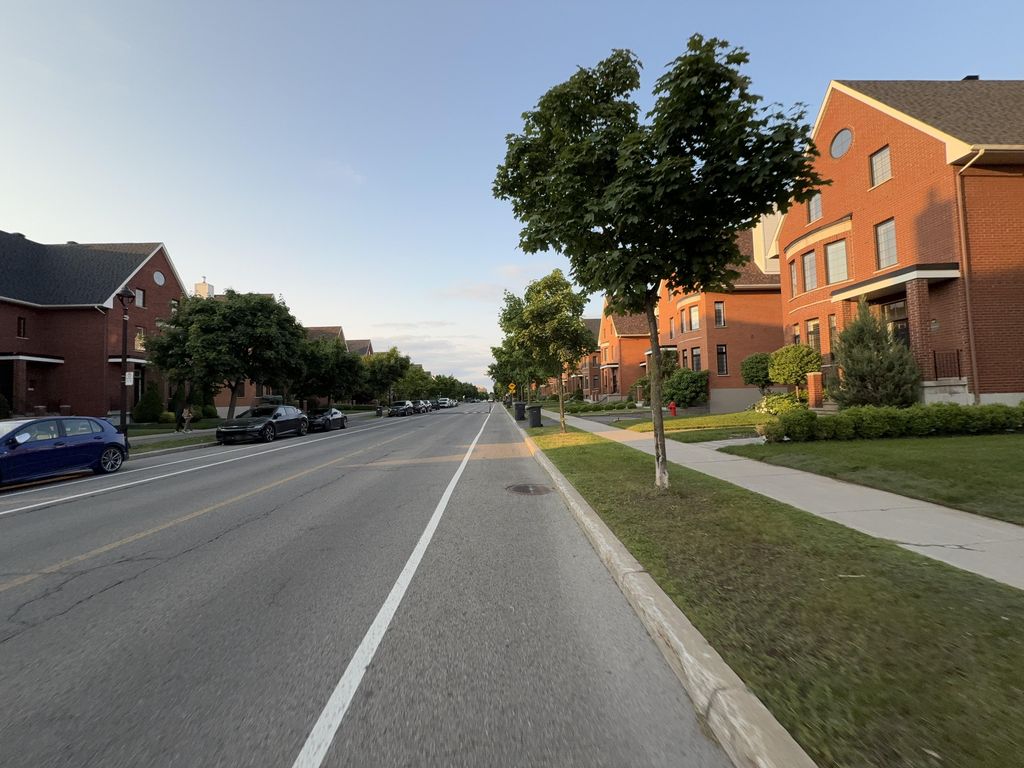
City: montreal